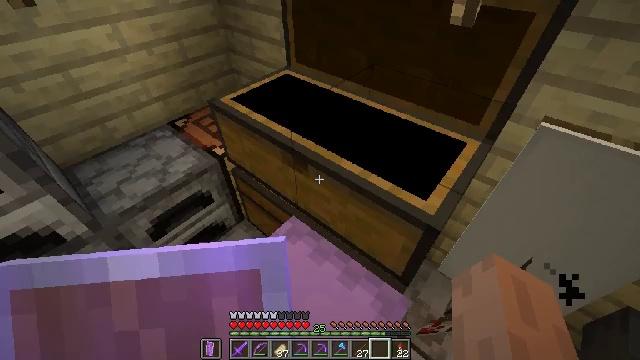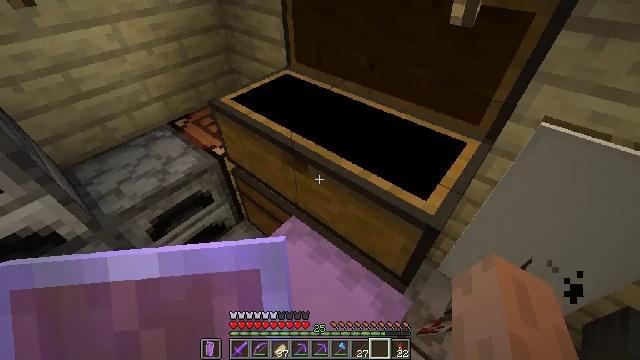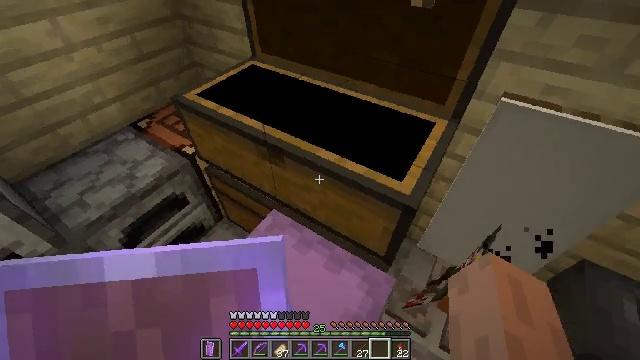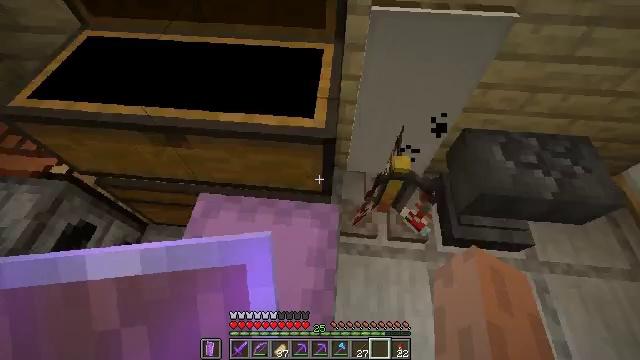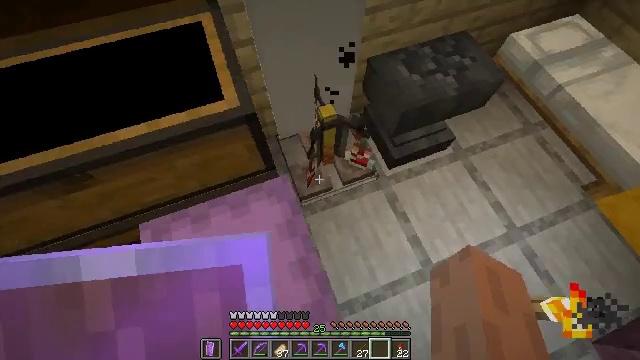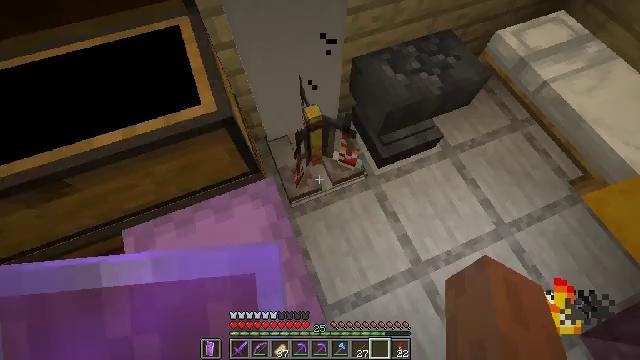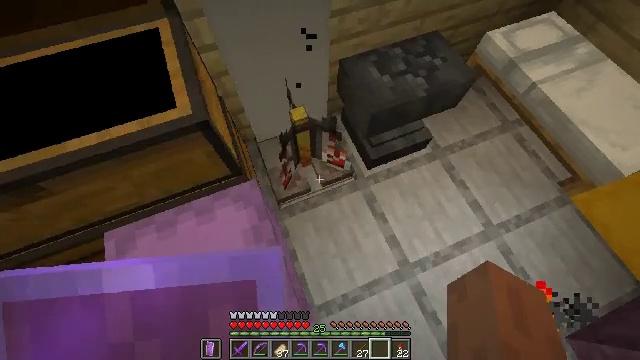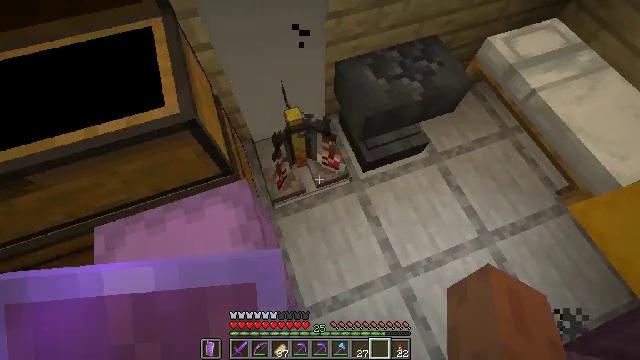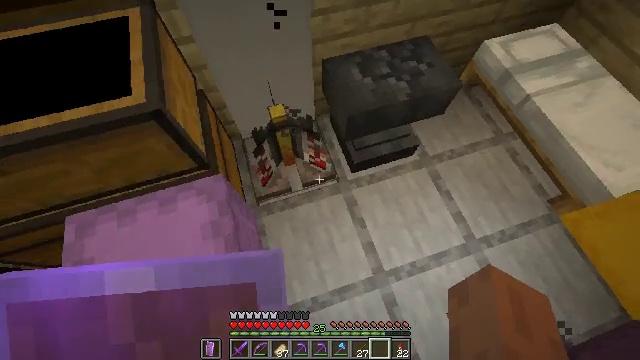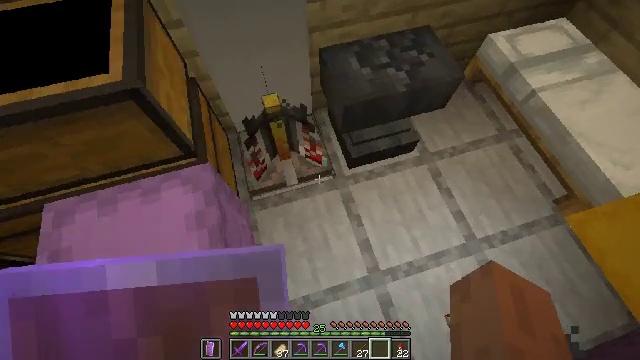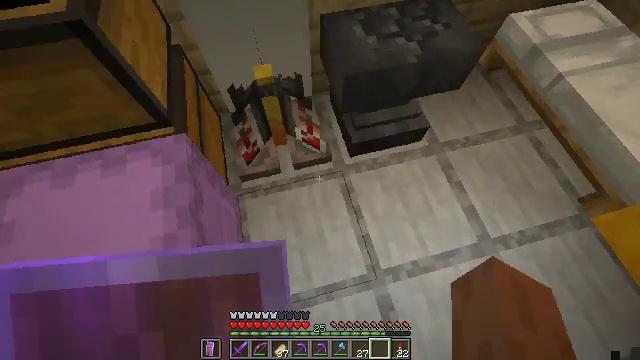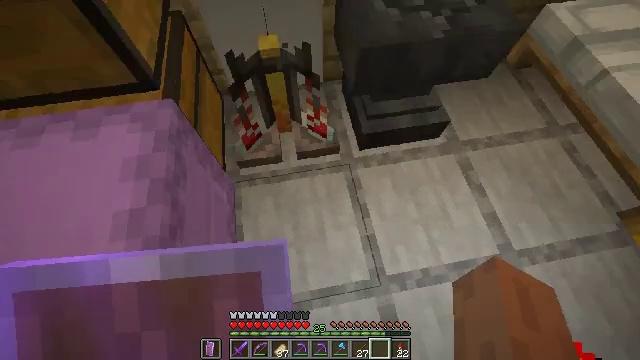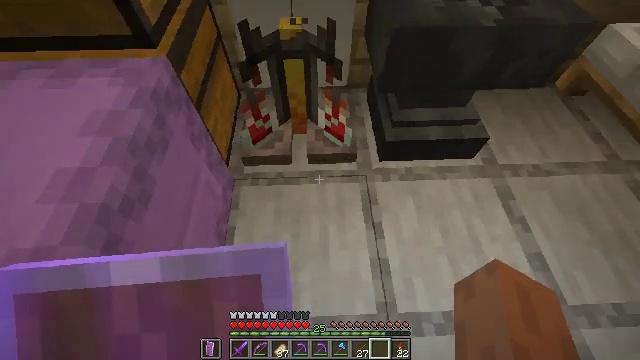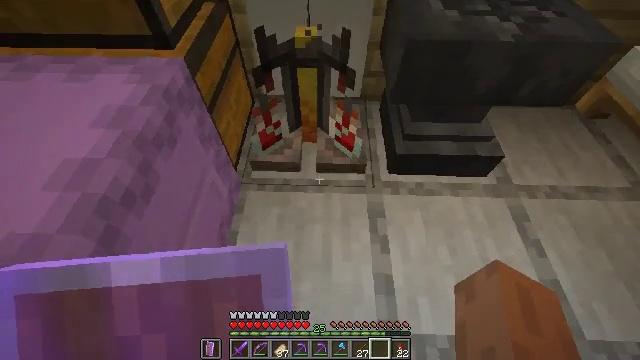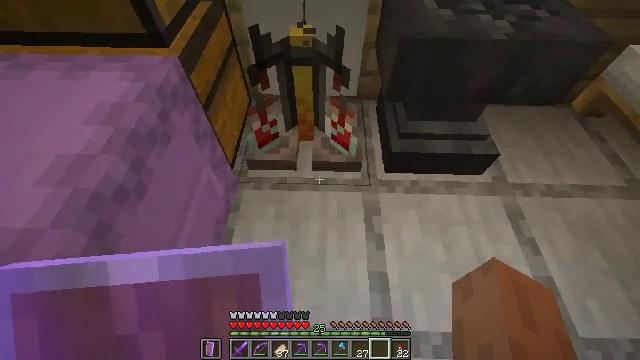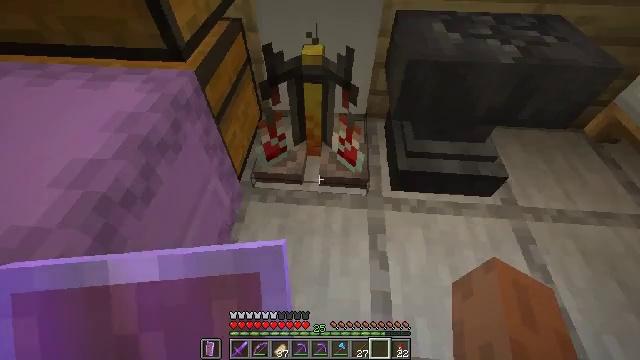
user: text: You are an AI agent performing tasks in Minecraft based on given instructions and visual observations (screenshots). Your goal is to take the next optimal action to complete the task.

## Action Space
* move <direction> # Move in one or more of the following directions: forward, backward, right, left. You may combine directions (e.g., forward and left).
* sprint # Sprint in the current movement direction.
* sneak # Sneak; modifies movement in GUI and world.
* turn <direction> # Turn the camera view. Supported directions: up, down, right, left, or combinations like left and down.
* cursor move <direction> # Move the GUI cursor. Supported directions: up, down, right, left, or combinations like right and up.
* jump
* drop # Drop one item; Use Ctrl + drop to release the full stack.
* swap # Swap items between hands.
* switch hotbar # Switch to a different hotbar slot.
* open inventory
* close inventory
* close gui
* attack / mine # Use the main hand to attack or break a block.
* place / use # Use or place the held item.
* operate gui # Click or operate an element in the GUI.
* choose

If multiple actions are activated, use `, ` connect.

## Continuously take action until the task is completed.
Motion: motion action
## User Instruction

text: Make sugar using sugarcane.
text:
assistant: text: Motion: no_op
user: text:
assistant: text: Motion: turn right and down
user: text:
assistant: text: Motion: turn right and down
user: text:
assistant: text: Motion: turn right and down
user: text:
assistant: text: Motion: move right, turn right
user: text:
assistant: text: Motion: move right
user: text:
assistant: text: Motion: move right, turn left
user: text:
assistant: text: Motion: turn left
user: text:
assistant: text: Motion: turn left
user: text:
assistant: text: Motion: turn left
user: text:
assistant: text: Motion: turn left and up
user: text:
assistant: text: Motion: turn left and up
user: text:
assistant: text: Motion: turn left and up
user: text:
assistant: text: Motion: no_op
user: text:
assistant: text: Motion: turn left and up
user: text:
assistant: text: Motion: turn up
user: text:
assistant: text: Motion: turn up
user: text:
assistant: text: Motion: no_op
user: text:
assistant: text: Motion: no_op
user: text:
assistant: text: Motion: use / place
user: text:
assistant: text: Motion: use / place
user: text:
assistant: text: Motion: use / place
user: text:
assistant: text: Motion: no_op
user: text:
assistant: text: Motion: no_op
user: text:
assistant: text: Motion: no_op
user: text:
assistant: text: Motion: no_op
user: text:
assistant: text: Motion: no_op
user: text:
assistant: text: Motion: no_op
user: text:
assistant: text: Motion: no_op
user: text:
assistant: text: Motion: no_op